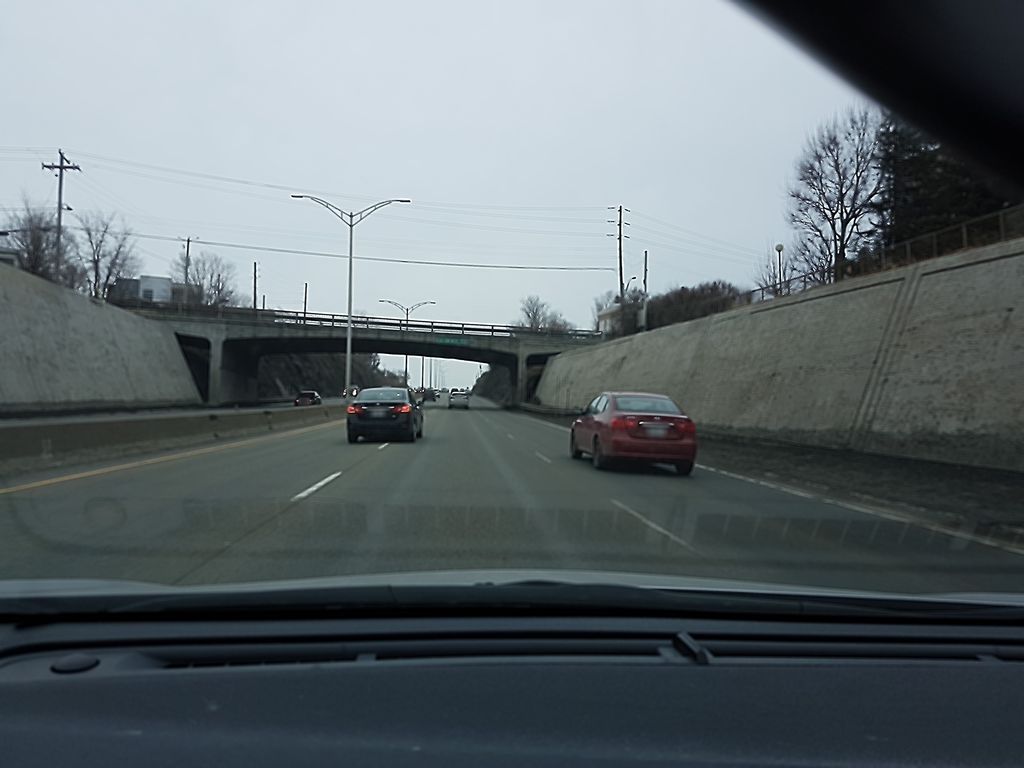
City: quebec_city